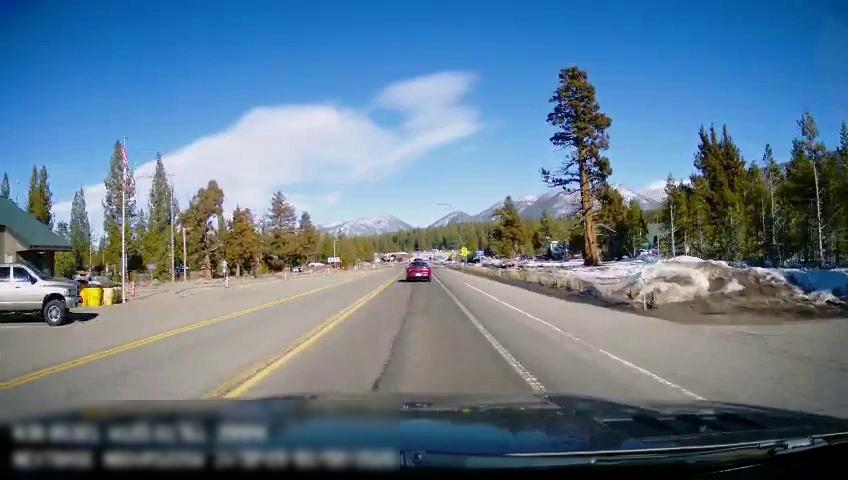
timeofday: Day
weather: Sunny
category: Drivable Space
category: Vehicles | Car
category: Vehicles | Truck
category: Lanes | Current Lane
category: Lanes | Alternate Lane
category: Lanes | Current Lane
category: Lanes | Opposite Lane